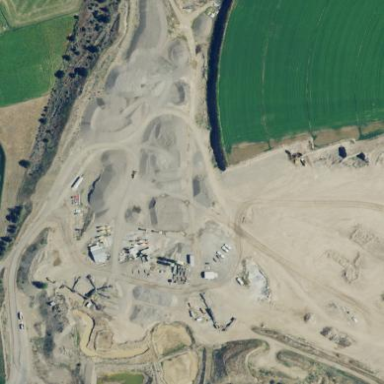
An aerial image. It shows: Quarry area.